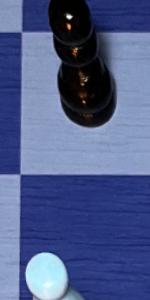
Label: Empty